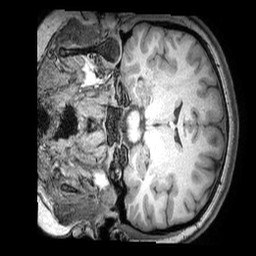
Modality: T1w
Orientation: coronal
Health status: healthy
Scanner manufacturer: philips
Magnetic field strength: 3 T
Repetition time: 0.007315 s
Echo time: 0.003266 s